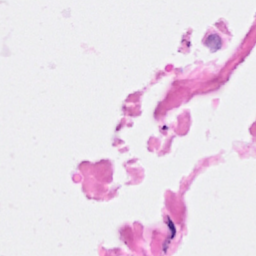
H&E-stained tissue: Breast